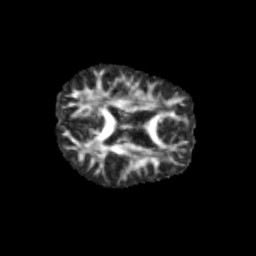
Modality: FA
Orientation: axial
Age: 11
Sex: male
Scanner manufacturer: siemens
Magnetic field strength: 3 T
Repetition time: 3.8 s
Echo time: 0.07 s